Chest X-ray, AP view. Patient: 29 years old, sex M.
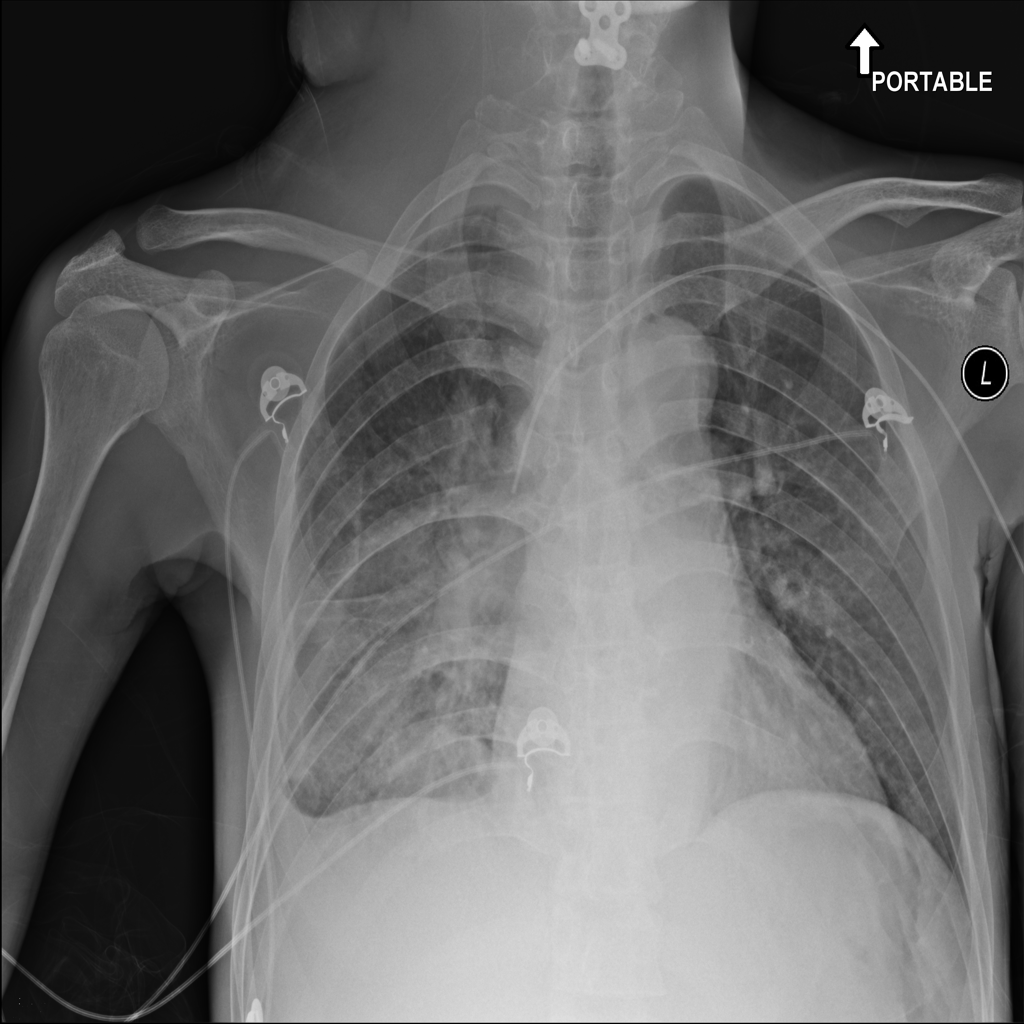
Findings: Effusion, Infiltration